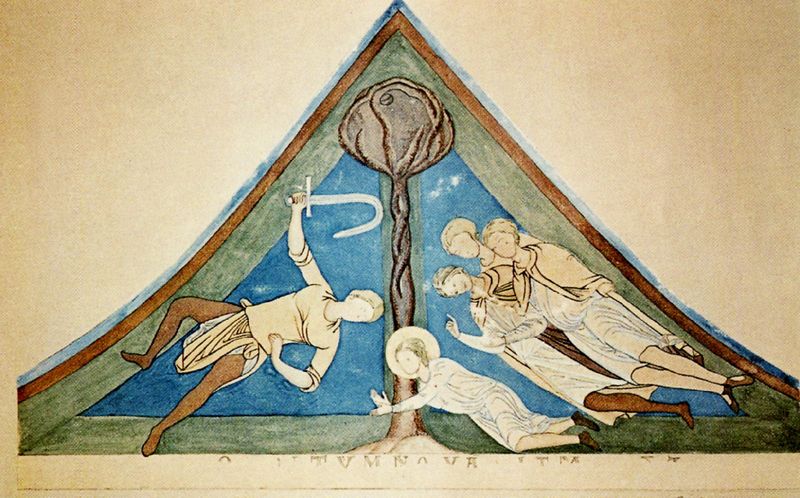
Titel: Der Romanische Kapitelsaal der Abtei Brauweiler
Standort: Brauweiler (EU - D - NRW)
Schlagwörter: baum, blau, himmel, mann, dreieck, grün, menschen, braun, bunt, finger, frau, hintergrund, nacht, zeichen, zeichnung, malerei, alt, stehen, hände, erde, boden, gewand, haare, adel, decke, engel, schrift, liegen, schuhe, figuren, könig, zeigen, religion, wurzel, sichel, sterne, gebogen, schwert, schlange, heiligenschein, christus, jesus, strumpfhose, krieger, segnen, heiliger, zentrum, könige, heilige, deckengemälde, fresko, heilig, tunika, hirte, schief, brau, krumm, zelt, btaun, krummschwert, krumsäbel, himmelszelt, känige